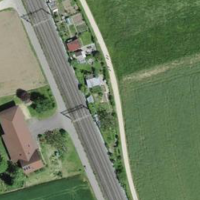
EUNIS habitat code: 52
Species observed at this site:
Ribes nigrum